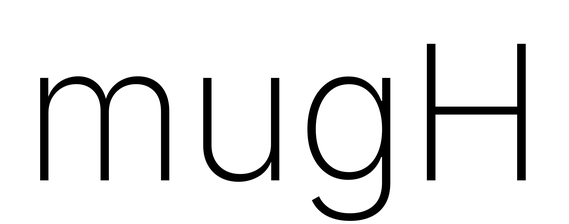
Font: Inter_ExtraLight